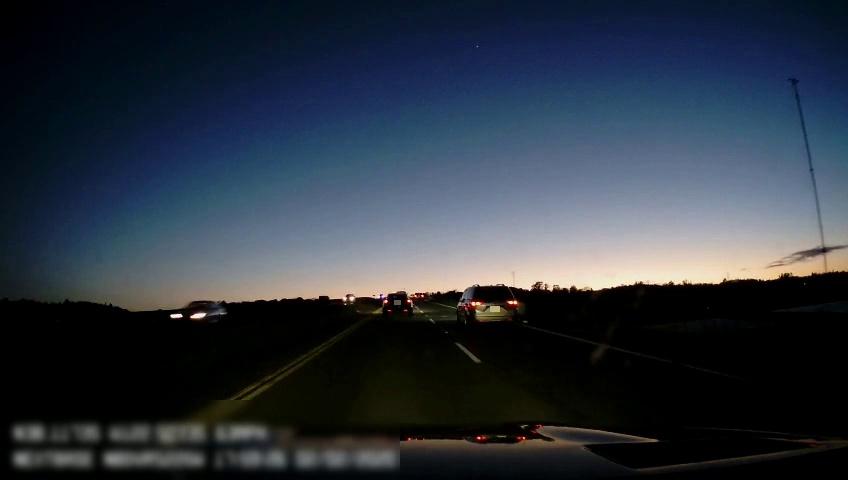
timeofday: Dusk/Dawn/Twilight
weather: Sunny
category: Drivable Space
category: Vehicles | SUV
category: Vehicles | Car
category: Vehicles | Car
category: Vehicles | Car
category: Vehicles | SUV
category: Lanes | Current Lane
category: Lanes | Current Lane
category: Lanes | Alternate Lane